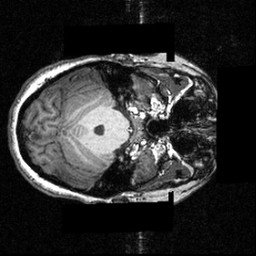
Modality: T1w
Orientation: axial
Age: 20
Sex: female
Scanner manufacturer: siemens
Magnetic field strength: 3.951 T
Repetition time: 1.5 s
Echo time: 0.00335 s